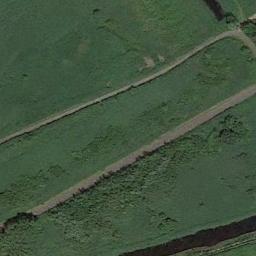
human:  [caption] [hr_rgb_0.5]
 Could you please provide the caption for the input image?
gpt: There are many green trees and several roads on the green grass .

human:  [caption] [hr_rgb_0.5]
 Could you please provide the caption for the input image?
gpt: There are several roads in the meadow .

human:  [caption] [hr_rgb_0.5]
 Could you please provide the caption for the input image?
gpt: This meadow has dense grasses and a road goes through the meadow .

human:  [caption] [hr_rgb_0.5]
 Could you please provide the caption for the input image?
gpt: The entire image is dominated by grass .

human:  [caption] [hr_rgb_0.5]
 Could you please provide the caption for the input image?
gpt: There are two paths beside the green meadow .